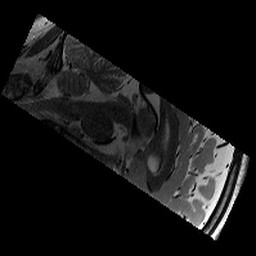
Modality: T2w
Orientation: sagittal
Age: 12
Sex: male
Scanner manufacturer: siemens
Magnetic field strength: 3 T
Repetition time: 9.23 s
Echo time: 0.067 s